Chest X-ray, PA view. Patient: 58 years old, sex F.
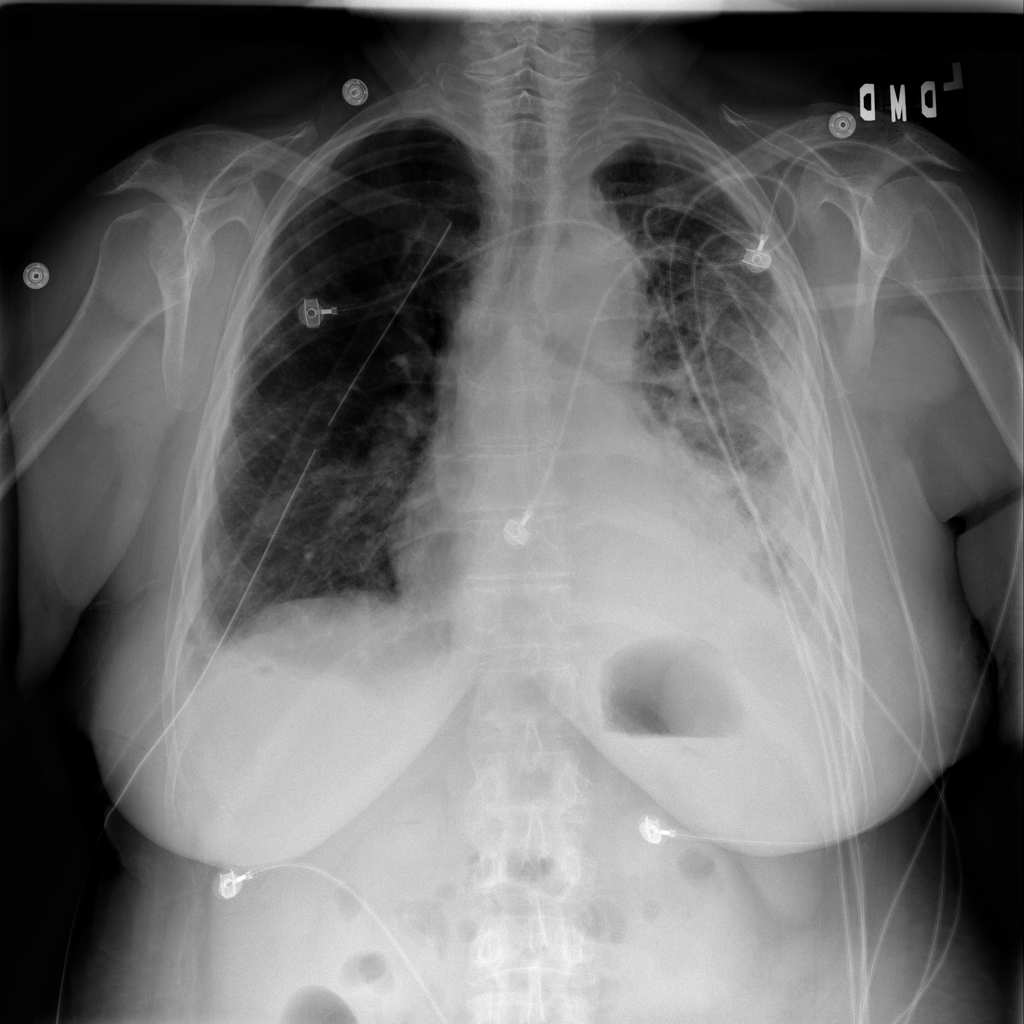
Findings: No Finding